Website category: auto
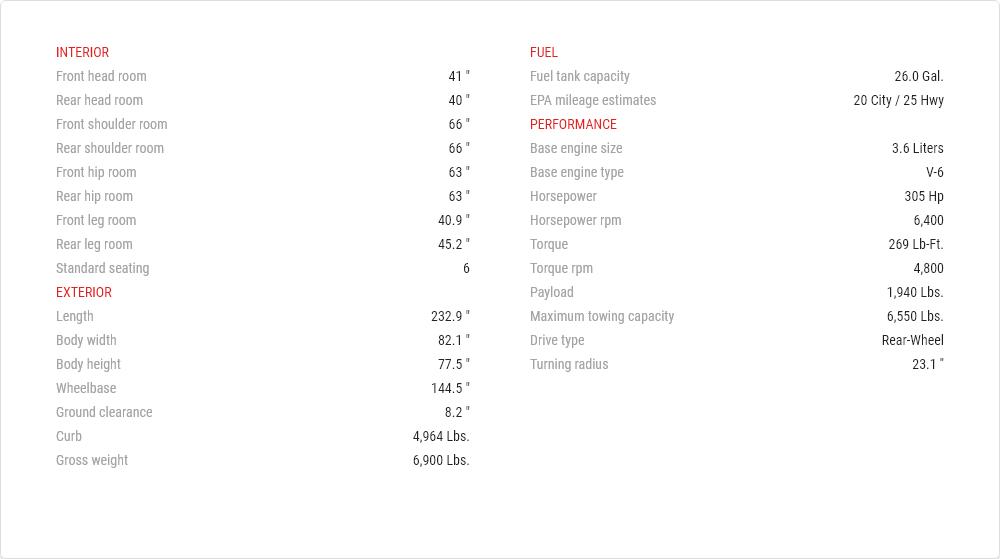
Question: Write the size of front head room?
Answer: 41 "

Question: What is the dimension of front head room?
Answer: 41 "

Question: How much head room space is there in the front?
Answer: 41 "

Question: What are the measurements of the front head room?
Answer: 41 "

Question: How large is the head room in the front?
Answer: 41 "

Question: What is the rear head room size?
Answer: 40 "

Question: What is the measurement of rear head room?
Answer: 40 "

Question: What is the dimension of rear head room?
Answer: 40 "

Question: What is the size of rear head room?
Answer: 40 "

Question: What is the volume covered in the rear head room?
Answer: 40 "

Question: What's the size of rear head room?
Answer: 40 "

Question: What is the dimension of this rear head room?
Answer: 40 "

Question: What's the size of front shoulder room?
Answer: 66 "

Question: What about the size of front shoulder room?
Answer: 66 "

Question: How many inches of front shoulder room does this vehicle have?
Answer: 66 "

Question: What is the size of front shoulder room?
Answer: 66 "

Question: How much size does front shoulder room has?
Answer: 66 "

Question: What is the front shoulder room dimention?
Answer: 66 "

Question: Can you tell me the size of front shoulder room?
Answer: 66 "

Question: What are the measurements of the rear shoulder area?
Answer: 66 "

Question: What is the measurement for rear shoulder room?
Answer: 66 "

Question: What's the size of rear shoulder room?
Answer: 66 "

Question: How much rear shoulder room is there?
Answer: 66 "

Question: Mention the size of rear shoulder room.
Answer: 66 "

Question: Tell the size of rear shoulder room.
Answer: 66 "

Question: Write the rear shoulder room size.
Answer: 66 "

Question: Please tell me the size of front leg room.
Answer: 40.9 "

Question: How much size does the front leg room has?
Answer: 40.9 "

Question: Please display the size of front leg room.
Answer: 40.9 "

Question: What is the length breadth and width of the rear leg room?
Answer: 45.2 "

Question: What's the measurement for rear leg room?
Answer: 45.2 "

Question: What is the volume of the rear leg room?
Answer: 45.2 "

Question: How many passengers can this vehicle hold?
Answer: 6

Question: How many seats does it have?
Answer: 6

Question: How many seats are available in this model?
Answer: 6

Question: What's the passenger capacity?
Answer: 6

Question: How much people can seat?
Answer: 6

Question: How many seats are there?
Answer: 6

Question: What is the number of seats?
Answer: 6

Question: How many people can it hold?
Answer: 6

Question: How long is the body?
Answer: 232.9 "

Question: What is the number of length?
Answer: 232.9 "

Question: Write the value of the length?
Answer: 232.9 "

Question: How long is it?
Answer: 232.9 "

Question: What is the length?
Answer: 232.9 "

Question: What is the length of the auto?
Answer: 232.9 "

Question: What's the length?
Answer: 232.9 "

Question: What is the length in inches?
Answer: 232.9 "

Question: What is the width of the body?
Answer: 82.1 "

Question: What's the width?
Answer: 82.1 "

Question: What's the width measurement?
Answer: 82.1 "

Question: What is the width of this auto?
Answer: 82.1 "

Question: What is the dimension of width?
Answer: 82.1 "

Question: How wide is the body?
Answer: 82.1 "

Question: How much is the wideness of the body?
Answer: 82.1 "

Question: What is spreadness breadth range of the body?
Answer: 82.1 "

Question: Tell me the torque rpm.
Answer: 4,800

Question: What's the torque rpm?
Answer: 4,800

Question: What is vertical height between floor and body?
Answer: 8.2 "

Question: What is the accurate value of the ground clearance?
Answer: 8.2 "

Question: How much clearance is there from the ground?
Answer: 8.2 "

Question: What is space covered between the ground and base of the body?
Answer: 8.2 "

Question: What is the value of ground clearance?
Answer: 8.2 "

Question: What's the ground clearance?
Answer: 8.2 "